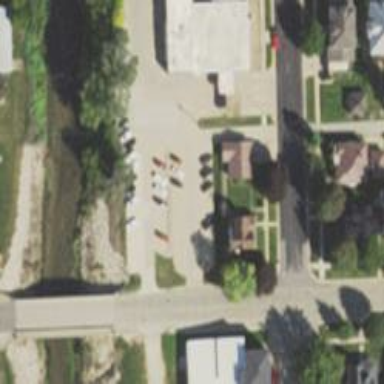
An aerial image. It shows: Alleyway designated as service road.